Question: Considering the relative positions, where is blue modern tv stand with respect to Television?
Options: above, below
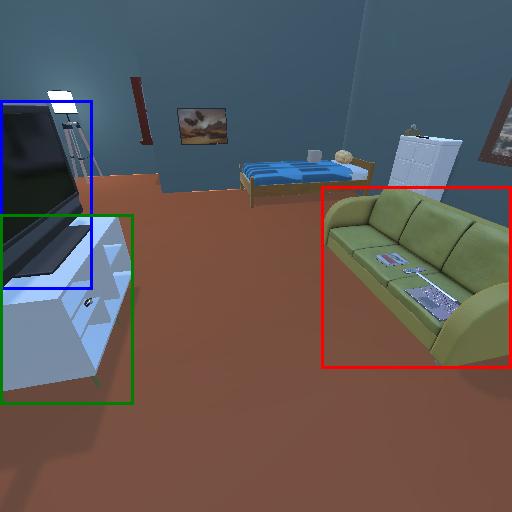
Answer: above